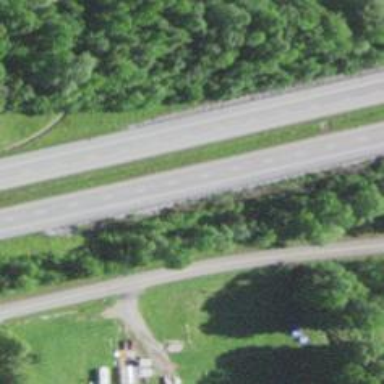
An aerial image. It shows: Asphalt motorway.